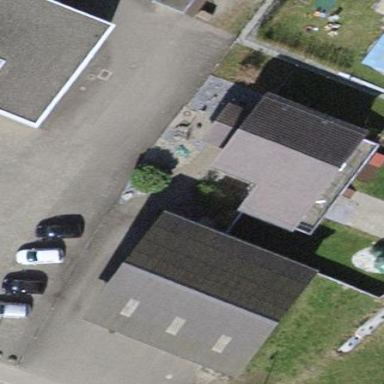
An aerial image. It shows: Shed.